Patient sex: M
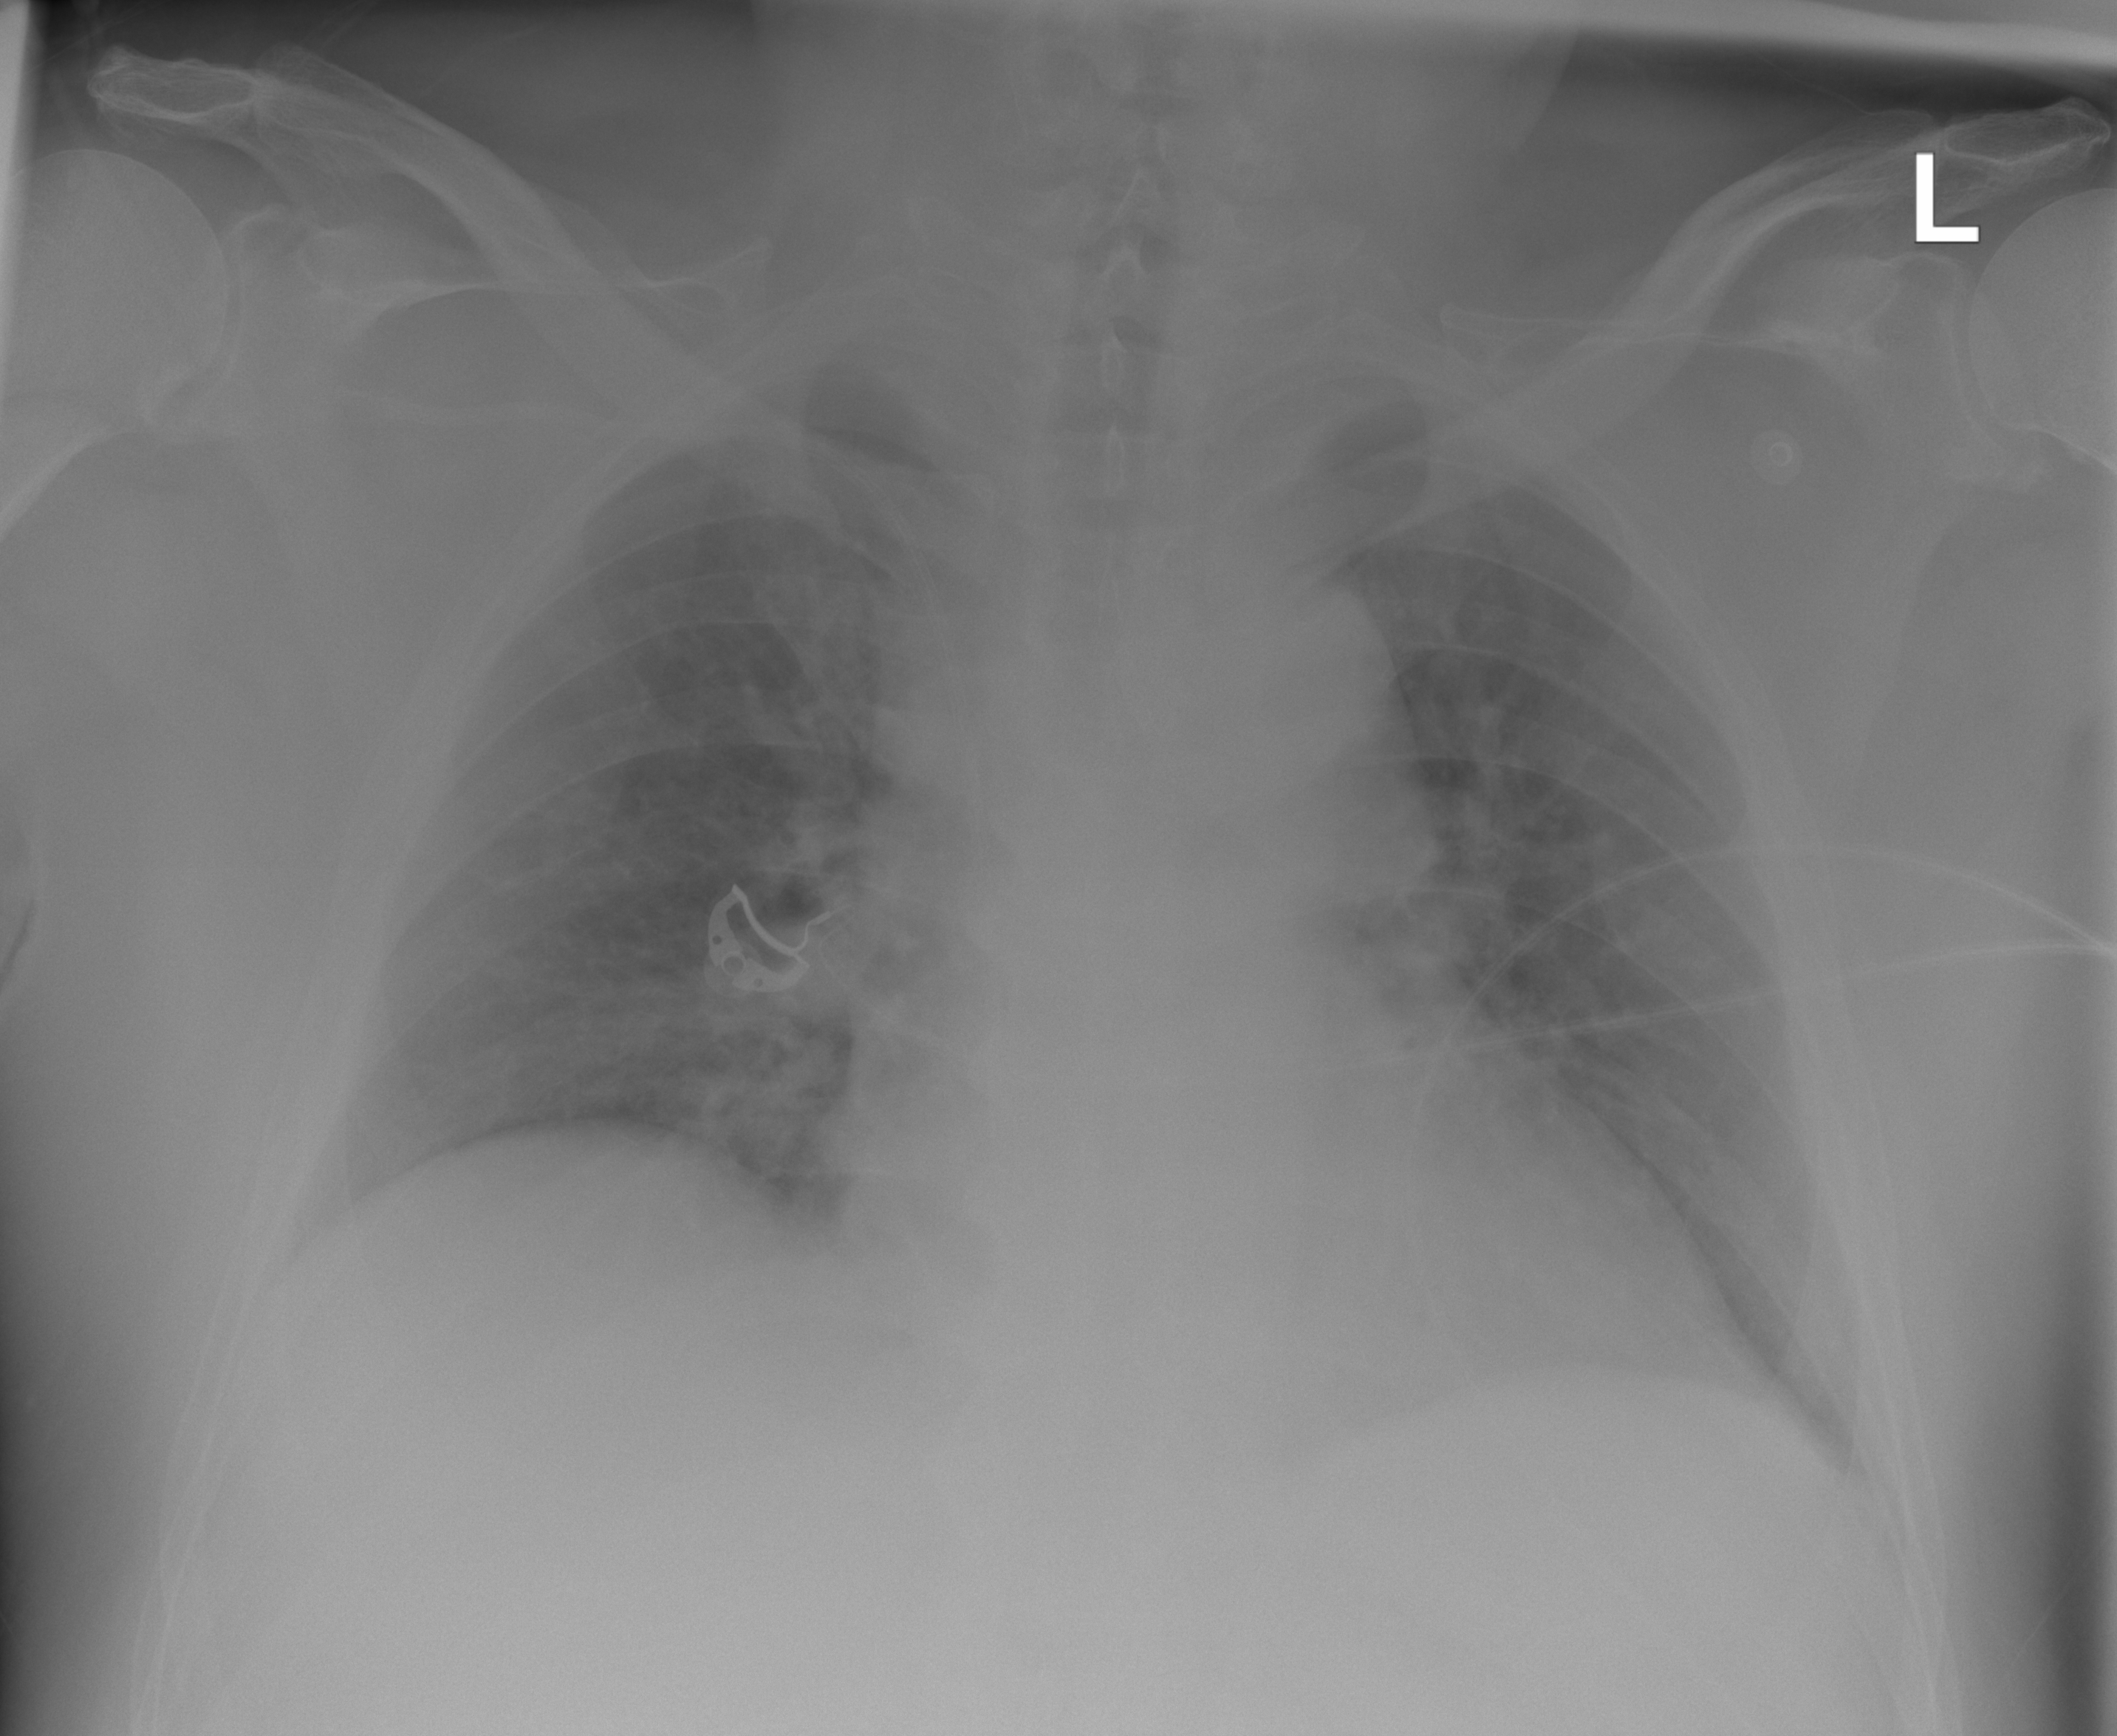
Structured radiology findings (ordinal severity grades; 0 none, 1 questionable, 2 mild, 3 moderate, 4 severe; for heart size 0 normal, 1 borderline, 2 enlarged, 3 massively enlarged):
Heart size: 0
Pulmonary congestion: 0
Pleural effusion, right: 0
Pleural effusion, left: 1
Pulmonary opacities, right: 0
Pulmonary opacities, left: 0
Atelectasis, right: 2
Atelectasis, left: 2